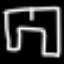
Label: pants